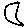
Label: moon